Question: I'm having a bit of difficulty with transferring a JSON object from the server to the client-side javascript
I have a rows of data fetched from MySQL query stored into '$result'
Here's the code:
'''
var json = '<?= json_encode($result->fetch_all()) ?>';
var word_list = JSON.parse(json);
console.log(word_list); //index.php:23
console.log(json); //index.php:24
'''
This is the result in chrome console:

Can someone tell me:
1. Why line 23 shows length of 5 when folded, then only show length of 4 when unfolded?
2. Where did word5 go? FYI, the word that disappears changes every time I refresh.
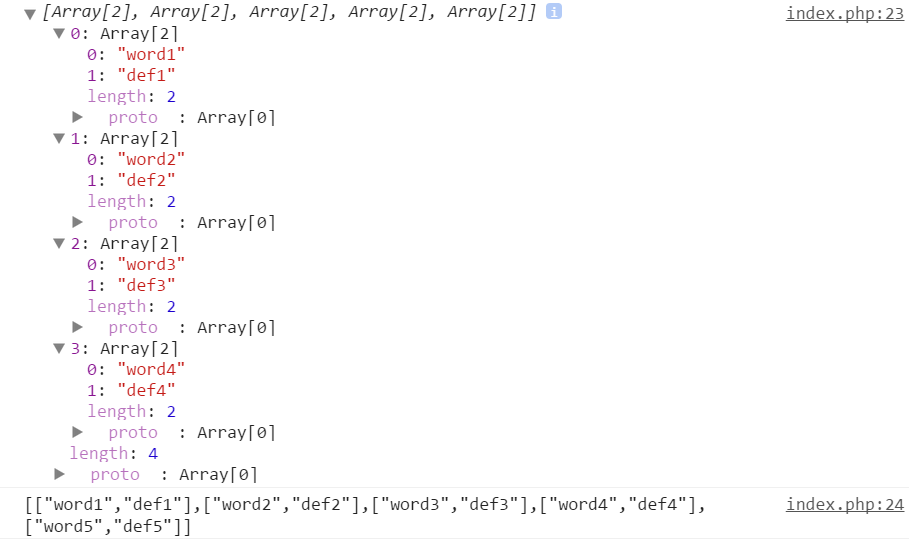
Answer: I am able to reproduce your screenshot.

I purposely hovered over the little "i" to reveal its tooltip. It states "Object state below is captured upon .
This means that if you print the array, don't expand it, modify the array (say with a 'pop()') then when you expand it you will see the array.
<URL>